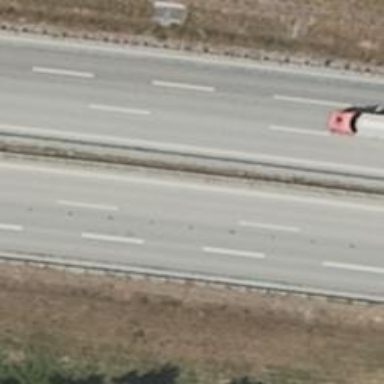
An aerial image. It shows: Motorway.